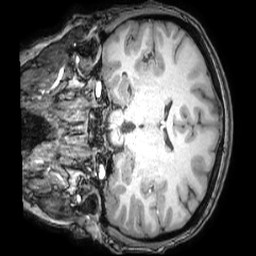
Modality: T1w
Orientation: coronal
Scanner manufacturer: philips
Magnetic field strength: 3 T
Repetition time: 0.008 s
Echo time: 0.0035 s